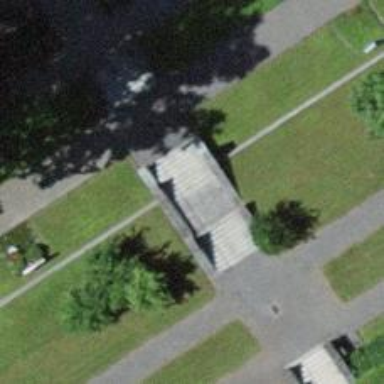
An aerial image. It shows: Set of steps on the road.